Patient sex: F
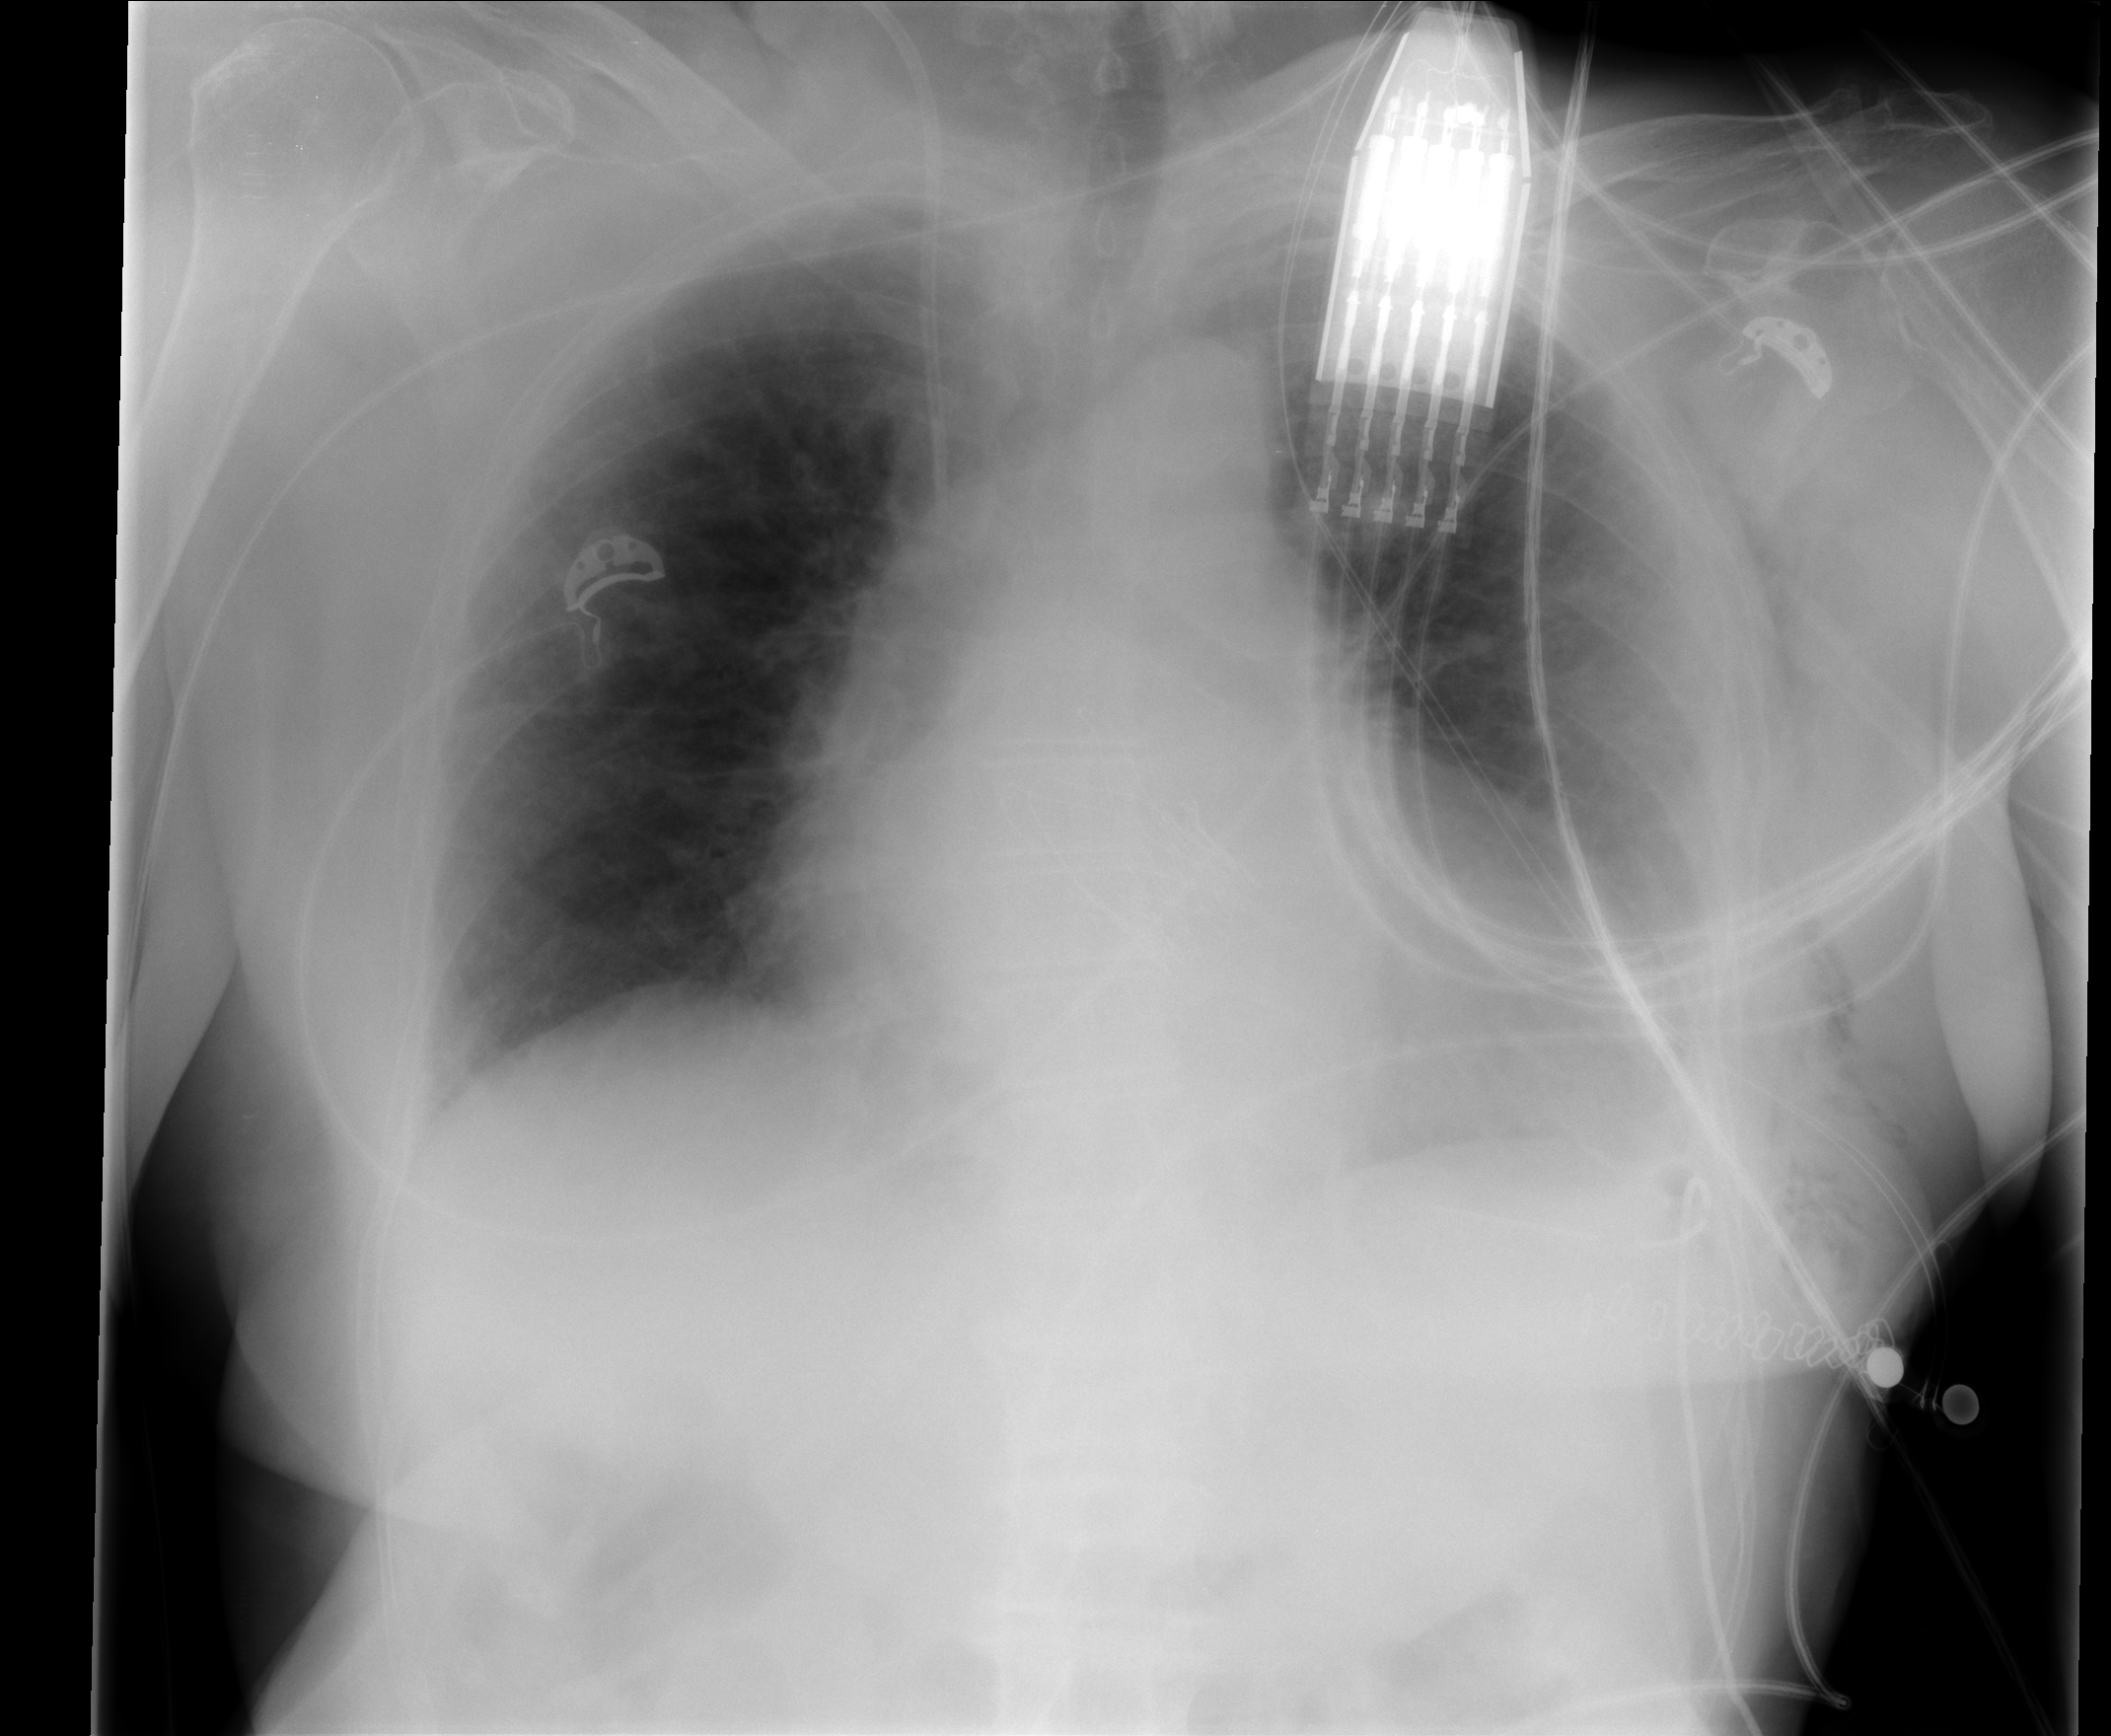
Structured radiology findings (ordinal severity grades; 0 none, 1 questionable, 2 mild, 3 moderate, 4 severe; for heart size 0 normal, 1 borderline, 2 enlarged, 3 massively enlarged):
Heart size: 2
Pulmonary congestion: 1
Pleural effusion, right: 0
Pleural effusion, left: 2
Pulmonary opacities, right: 0
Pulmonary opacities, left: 0
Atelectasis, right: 0
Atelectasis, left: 2